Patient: sex M, age 62
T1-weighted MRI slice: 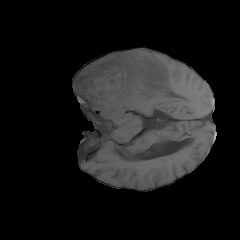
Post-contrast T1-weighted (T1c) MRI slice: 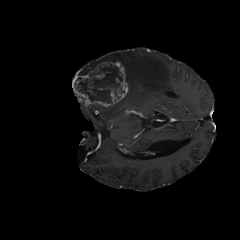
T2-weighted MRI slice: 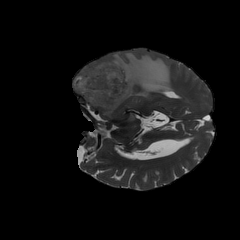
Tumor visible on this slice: yes
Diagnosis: Glioblastoma, IDH-wildtype
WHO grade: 4